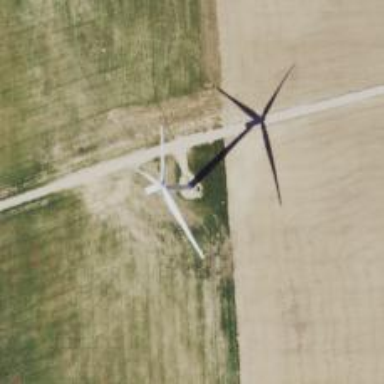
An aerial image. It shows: Wind generator powered by wind. The generator type is horizontal axis and it uses wind turbines.